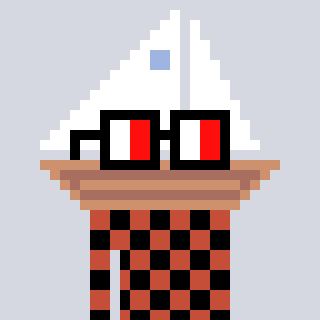
a pixel art character with square glasses with black frames and red eyes, a sailboat-shaped head and a rust-colored body on a cool background